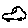
Label: car